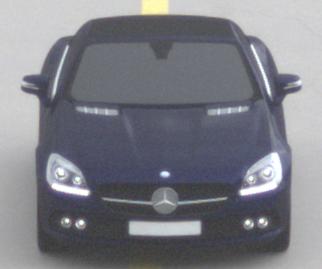
Make: Mercedes-Benz
Model: SLK 200
Detailed model: SLK-Class (172)
Model produced from: 2011/03
Model produced until: 2015/04
Doors: 2
Color: blue
Road condition: dry road
Daytime: midday
Contrast: low contrast